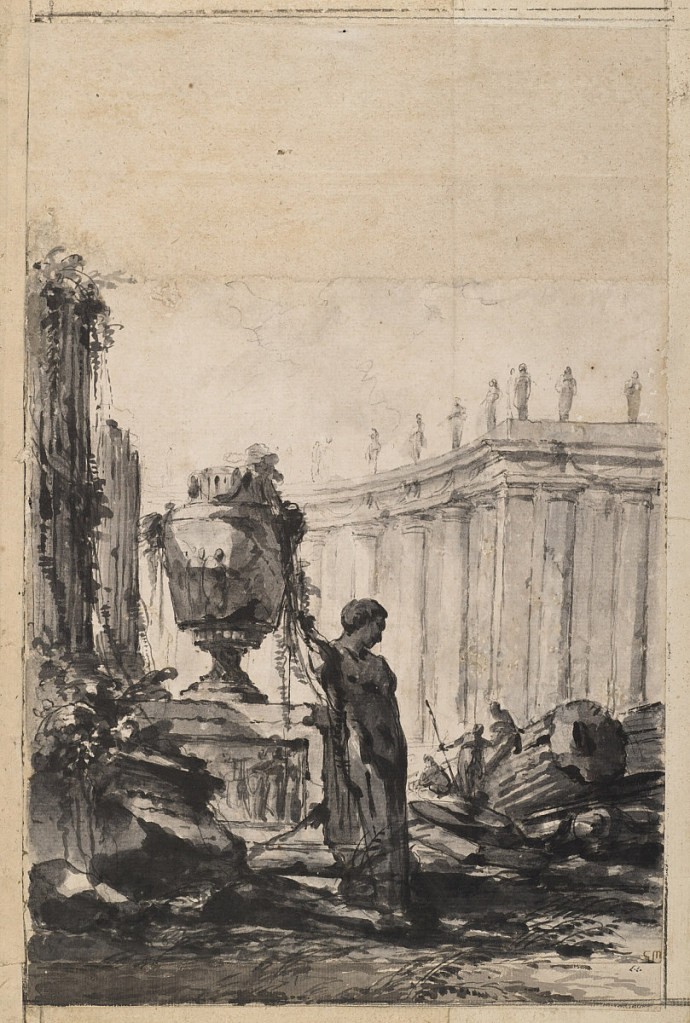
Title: Ruins with Vase, Herm, and Colonnade
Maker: Louis-Joseph Le Lorrain, French, 1715–1759
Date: mid-18th century
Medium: Brush and gray wash, black chalk on paper with additions across upper and lower margin, lined with cardboard and border of blue paper
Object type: Drawing
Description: Ruins of a temple shown against a curved colonnade visible in the distance. A broken statue of a woman in the foreground leans against the base of a sepulchral monument surmounted by an urn. Three male figures, one seated on a broken column, are visible in the distance among the ruins.